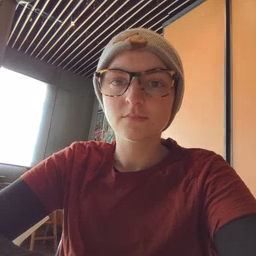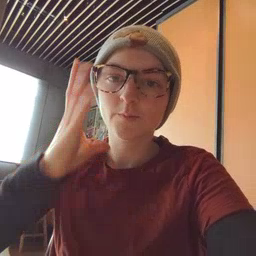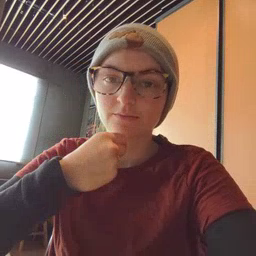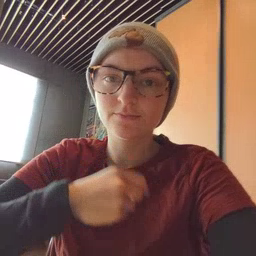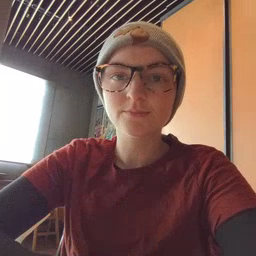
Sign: pretty